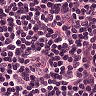
Metastatic tissue present: no